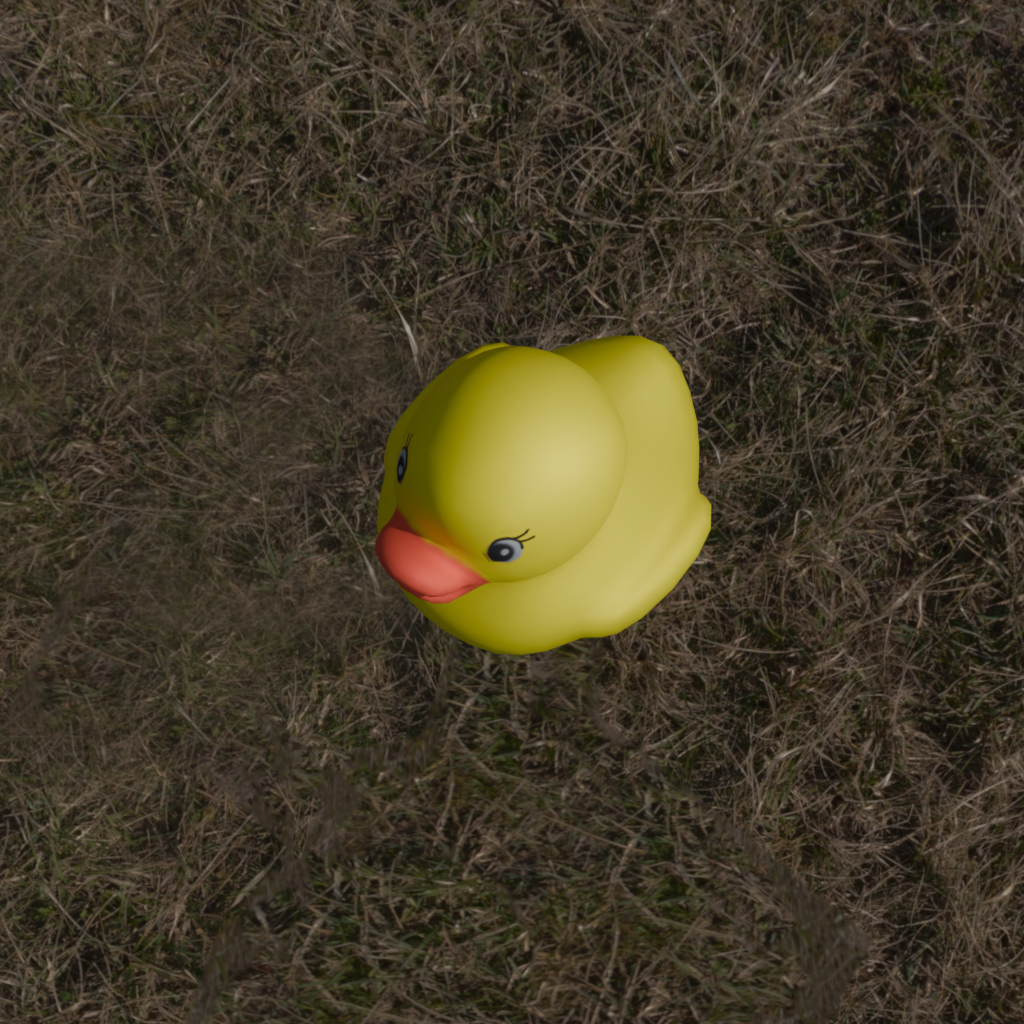
an image of a yellow rubber duck seen from <front_left_top> in an open field with a bleft sun and scattered clouds in the sky.